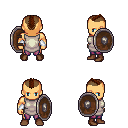
a pixel art fantasy rpg character, male body template, human, tanned skin, white tunic, magenta pants, brown short mohawk hairstyle, white cloth bracers, brown shoes, shield, four views (front, back, left, right), 2x2 character sprite sheet, small pixel art, hard edges, no anti-aliasing